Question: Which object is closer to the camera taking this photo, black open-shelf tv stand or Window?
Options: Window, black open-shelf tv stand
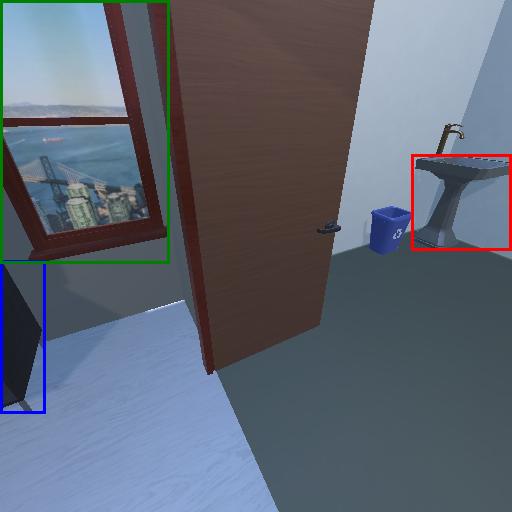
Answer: Window